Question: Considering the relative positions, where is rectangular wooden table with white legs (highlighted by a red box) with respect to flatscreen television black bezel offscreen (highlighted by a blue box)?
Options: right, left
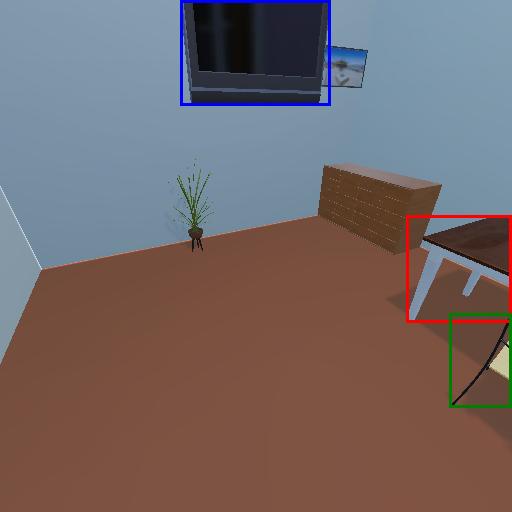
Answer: right